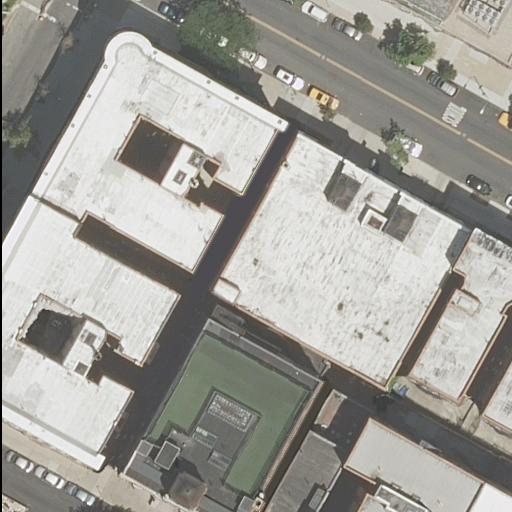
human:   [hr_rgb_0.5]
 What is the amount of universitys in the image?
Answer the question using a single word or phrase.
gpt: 2

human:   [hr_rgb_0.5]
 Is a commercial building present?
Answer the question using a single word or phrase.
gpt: no

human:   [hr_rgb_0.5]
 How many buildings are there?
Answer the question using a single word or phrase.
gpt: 10

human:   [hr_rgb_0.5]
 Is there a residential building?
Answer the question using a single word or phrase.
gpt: yes

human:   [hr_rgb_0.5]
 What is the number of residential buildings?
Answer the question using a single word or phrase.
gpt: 9

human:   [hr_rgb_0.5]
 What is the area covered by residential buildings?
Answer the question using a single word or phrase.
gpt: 6826m2

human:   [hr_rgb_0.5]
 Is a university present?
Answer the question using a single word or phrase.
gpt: yes

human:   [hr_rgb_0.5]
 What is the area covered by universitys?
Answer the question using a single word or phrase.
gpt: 4953m2

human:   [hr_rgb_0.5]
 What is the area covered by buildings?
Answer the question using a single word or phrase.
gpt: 6875m2

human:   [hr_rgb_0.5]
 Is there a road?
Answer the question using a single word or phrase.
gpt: yes

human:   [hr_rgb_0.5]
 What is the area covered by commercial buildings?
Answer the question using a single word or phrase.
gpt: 0m2

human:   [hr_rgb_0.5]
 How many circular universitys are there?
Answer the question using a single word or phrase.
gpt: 0

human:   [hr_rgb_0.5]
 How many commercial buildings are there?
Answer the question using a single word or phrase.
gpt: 0

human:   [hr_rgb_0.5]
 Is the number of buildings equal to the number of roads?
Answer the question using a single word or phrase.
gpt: no

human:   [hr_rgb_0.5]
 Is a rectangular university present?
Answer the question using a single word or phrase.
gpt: yes

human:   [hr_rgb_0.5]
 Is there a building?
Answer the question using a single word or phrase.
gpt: yes

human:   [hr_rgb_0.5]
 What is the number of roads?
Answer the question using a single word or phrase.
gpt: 3

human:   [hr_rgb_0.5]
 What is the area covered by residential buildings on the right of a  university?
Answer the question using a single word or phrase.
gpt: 0m2

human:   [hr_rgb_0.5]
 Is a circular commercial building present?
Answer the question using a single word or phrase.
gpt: no

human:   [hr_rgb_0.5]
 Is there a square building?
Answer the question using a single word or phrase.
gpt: no

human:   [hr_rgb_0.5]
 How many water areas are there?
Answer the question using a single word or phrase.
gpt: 0

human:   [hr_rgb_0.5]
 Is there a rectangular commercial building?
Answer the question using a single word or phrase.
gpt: no

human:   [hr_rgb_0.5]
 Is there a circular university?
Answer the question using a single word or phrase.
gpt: no

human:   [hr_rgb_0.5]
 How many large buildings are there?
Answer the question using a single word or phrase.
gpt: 4

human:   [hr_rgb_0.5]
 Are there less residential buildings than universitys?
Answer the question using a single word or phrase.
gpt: no

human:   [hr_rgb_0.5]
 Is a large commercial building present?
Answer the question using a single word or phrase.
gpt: no

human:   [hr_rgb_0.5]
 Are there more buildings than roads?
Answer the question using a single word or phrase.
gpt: yes

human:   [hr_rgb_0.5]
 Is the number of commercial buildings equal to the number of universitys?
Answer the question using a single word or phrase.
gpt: no

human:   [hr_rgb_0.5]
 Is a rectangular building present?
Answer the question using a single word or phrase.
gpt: yes

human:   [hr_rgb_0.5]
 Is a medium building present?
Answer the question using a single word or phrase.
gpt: yes

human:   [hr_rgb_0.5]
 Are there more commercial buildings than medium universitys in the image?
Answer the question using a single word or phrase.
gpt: no

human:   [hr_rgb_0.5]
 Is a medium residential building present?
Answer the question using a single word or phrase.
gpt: yes

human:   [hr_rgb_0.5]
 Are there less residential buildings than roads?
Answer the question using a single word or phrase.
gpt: no

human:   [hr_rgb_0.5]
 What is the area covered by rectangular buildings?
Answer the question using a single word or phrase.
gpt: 4120m2

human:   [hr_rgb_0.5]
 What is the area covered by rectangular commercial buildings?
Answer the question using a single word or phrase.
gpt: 0m2

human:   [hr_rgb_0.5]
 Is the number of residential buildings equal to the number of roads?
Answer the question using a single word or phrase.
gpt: no

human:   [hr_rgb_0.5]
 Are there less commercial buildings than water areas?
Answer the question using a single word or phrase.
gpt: no

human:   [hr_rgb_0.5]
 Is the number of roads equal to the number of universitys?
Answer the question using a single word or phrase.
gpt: no

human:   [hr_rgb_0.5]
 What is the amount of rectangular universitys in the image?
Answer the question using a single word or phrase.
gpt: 2

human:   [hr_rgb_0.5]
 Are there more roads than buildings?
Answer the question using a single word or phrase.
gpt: no

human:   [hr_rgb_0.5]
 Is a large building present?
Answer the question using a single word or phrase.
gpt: yes

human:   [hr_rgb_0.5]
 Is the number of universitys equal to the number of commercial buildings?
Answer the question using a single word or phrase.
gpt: no

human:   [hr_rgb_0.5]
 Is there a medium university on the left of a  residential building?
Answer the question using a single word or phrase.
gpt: no

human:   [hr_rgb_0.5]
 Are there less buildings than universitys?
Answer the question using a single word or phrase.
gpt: no

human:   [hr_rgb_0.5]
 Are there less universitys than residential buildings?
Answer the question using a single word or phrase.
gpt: yes

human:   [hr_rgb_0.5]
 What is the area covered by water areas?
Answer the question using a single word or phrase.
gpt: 0m2

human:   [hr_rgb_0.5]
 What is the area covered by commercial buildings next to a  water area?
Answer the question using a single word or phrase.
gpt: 0m2

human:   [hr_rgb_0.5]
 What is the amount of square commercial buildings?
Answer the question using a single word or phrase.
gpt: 0

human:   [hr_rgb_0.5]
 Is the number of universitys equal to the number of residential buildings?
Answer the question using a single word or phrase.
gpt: no

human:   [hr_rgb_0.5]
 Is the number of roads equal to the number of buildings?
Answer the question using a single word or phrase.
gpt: no

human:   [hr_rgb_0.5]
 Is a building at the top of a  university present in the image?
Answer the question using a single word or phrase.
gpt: yes

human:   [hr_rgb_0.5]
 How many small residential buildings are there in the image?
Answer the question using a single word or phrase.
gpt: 3

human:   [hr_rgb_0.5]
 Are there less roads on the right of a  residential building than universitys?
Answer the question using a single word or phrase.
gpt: yes

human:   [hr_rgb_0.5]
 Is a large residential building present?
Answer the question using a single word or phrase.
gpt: yes

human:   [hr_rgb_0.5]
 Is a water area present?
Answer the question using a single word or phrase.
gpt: no

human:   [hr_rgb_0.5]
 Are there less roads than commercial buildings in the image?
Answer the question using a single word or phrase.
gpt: no

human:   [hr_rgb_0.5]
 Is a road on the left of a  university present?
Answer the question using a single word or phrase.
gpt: yes

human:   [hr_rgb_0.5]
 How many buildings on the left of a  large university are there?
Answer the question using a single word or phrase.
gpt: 9

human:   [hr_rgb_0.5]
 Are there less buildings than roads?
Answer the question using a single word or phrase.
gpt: no

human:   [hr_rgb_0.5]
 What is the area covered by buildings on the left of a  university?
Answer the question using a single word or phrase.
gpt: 4341m2

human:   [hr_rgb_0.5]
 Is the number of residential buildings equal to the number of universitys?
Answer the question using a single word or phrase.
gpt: no

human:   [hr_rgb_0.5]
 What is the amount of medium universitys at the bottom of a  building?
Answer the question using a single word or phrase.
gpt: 0

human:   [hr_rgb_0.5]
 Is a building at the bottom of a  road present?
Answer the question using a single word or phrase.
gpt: yes

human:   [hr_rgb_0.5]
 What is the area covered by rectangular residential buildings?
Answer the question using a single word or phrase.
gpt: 4071m2